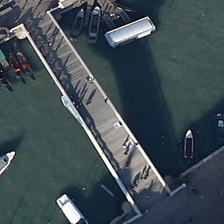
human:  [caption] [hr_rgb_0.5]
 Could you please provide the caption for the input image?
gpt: a bridge connects the habors traversing the river .

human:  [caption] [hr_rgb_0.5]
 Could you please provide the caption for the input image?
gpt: a bridge with passengers on it spans the river which has several boats on it .

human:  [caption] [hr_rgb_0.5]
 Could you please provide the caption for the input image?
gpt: some people are walking on the bridge and several boats are sailing or parked in the river .

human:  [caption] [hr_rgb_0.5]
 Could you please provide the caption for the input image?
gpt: there are some yachts berthing near the bridge with some people .

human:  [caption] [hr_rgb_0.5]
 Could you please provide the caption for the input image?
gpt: several boats are scattered in a river with a bridge over it .